Question:
'''
public void paintComponent(Graphics g) {
g.setColor(Color.red);
g.fillRect(ball.getX(), ball.getY(), ball.getWidth(), ball.getHeight());
}
public void keyPressed(KeyEvent e) {
int keyCode = e.getKeyCode();
if(keyCode == KeyEvent.VK_DOWN) {
System.out.println("down");
ball.moveY(5);
}
if(keyCode == KeyEvent.VK_UP) {
System.out.println("up");
ball.moveY(-5);
}
if(keyCode == KeyEvent.VK_LEFT) {
System.out.println("left");
ball.moveX(-5);
}
if(keyCode == KeyEvent.VK_RIGHT) {
System.out.println("right");
ball.moveX(5);
}
System.out.println("X: " +ball.getX() +", Y: " +ball.getY());
repaint();
}
'''
When I press an arrow key and move the 'ball', why doesn't the 'repaint()' method erase the ball's location from before? It's creating a tail thing.
Thanks
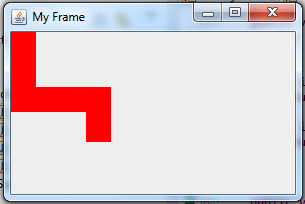
Answer: You are forgetting to call the super's paintComponent. i.e.,
'''
@Override
protected void paintComponent(Graphics g) {
super.paintComponent(g);
g.setColor(Color.red);
g.fillRect(ball.getX(), ball.getY(), ball.getWidth(), ball.getHeight());
}
'''
Note
- '@Override'-